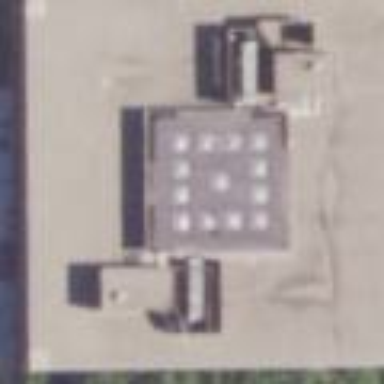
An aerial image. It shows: Office building.